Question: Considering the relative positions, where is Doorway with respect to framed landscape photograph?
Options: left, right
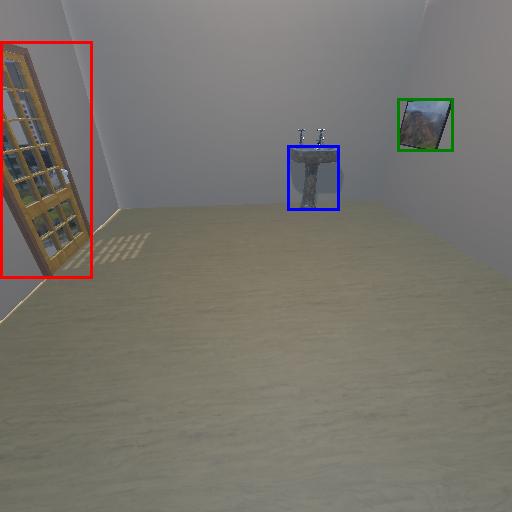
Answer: left